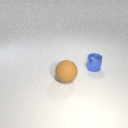
small blue metal cylinder to the right of large brown rubber sphere